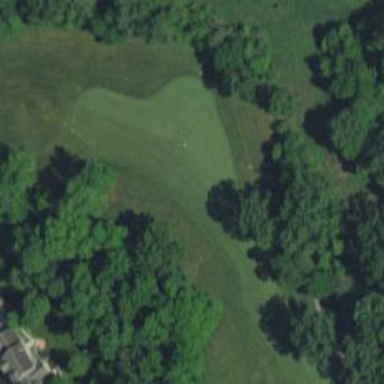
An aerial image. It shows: Grassy area designated as golf fairway.